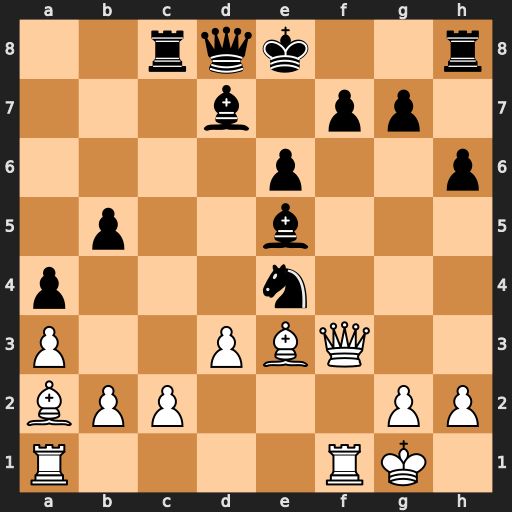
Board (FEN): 2rqk2r/3b1pp1/4p2p/1p2b3/p3n3/P2PBQ2/BPP3PP/R4RK1
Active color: w
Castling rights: k
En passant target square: -
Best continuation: Qxf7#